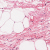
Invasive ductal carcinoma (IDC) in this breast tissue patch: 0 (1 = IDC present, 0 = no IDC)